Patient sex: M
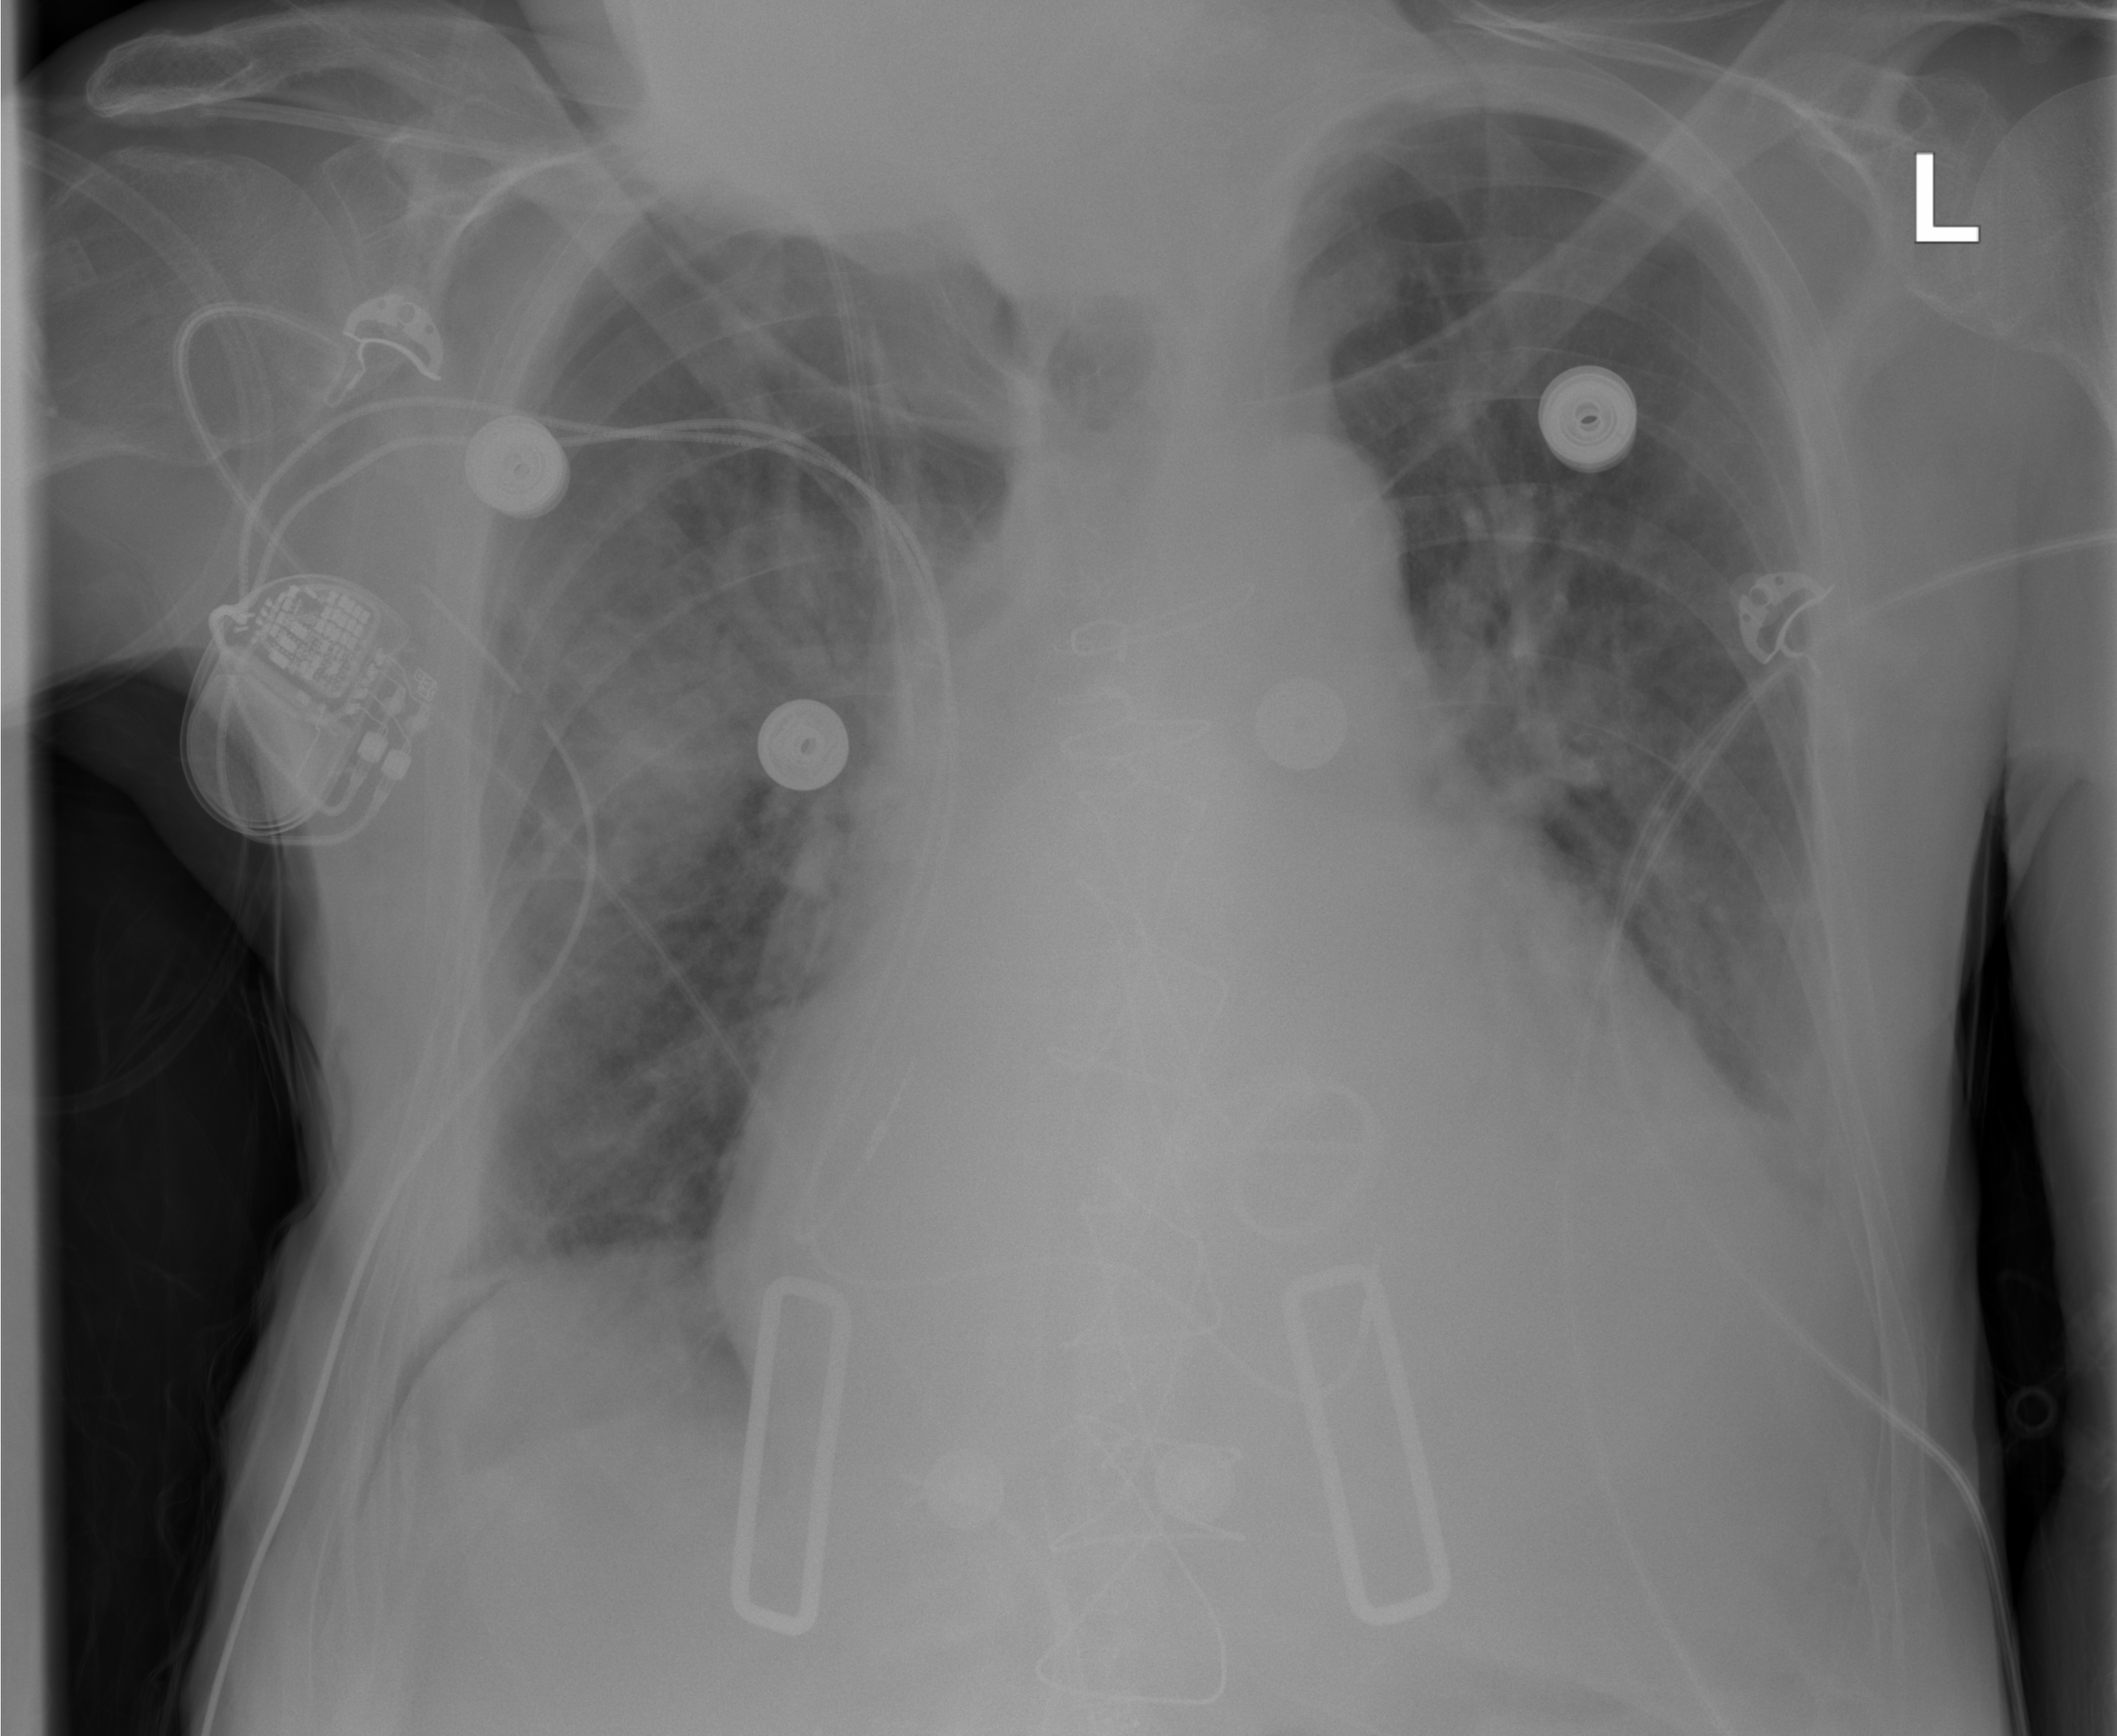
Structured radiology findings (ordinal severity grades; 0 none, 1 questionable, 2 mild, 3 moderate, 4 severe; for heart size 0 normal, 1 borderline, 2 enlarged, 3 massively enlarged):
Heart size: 2
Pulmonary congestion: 2
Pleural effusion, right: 2
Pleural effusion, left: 1
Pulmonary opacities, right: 3
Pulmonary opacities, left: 2
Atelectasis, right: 3
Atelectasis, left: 0